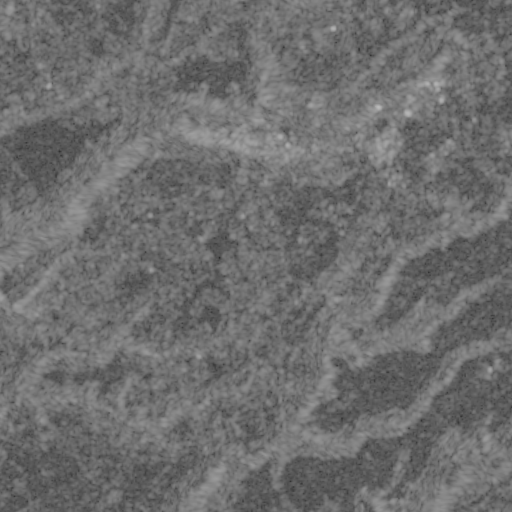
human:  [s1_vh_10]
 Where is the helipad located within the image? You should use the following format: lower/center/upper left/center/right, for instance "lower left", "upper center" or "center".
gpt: The helipad is located in the upper right of the image.
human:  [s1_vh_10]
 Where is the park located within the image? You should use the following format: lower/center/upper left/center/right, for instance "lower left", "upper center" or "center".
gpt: The park is located in the upper of the image.
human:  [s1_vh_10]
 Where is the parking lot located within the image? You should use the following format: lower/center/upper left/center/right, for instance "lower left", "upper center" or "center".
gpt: The parking lot is located in the upper center of the image.
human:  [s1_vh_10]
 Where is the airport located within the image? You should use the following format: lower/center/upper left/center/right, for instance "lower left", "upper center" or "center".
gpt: There is no airport in the image.

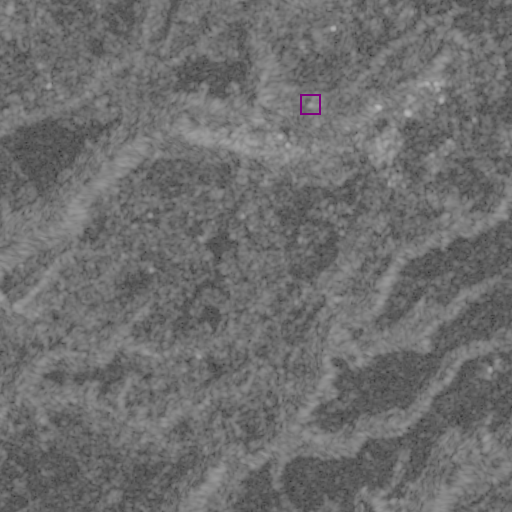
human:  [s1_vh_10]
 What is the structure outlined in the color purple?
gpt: The structure outlined in purple is a park.
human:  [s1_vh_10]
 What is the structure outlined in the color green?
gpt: There is no green outline.